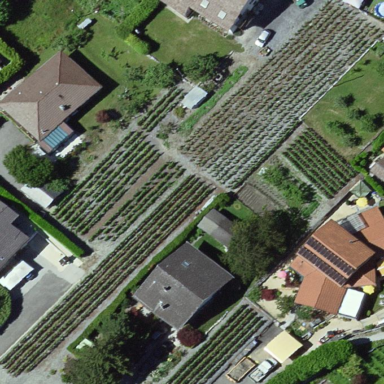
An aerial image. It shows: Vineyard growing grapes.